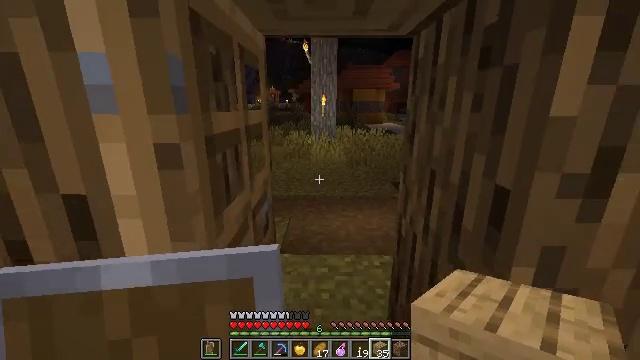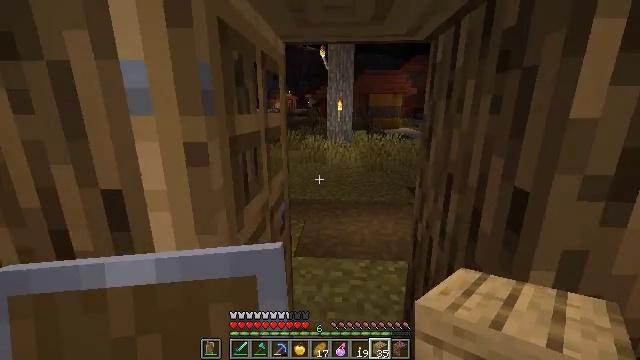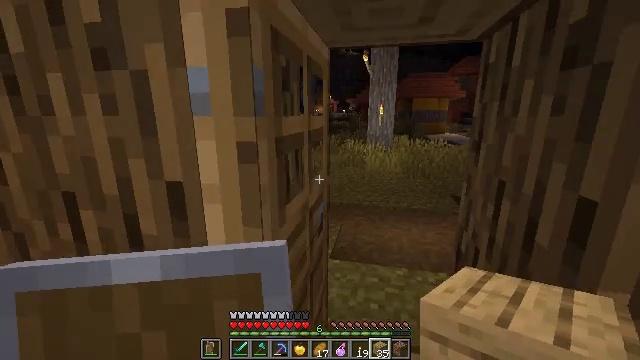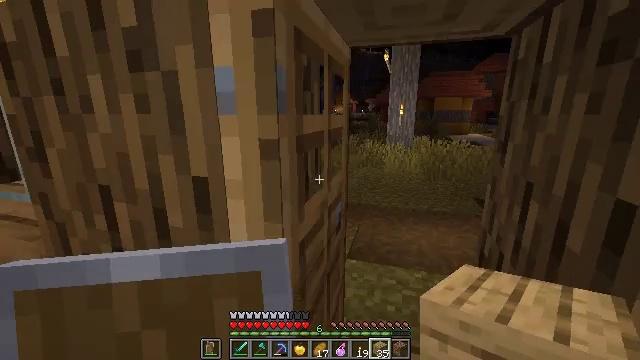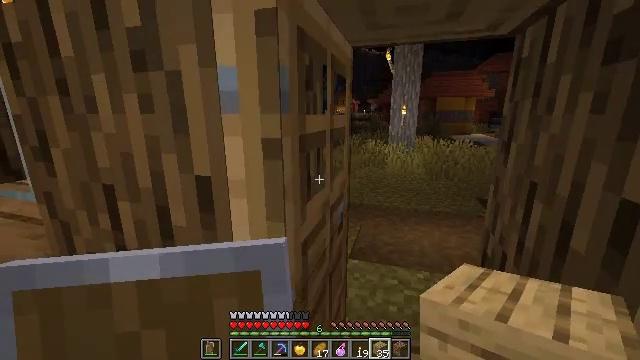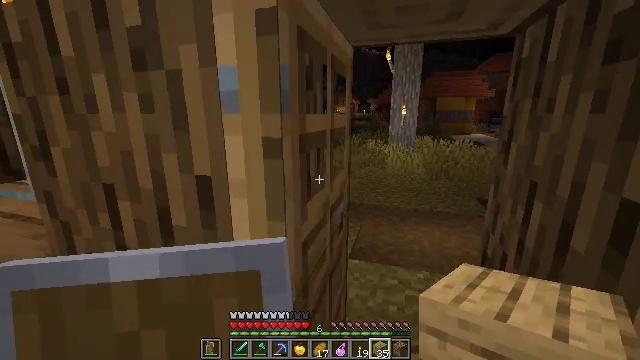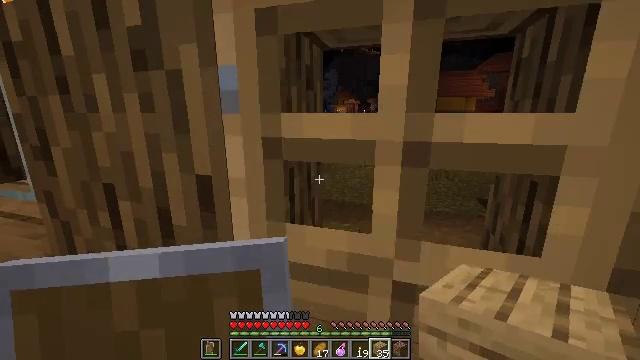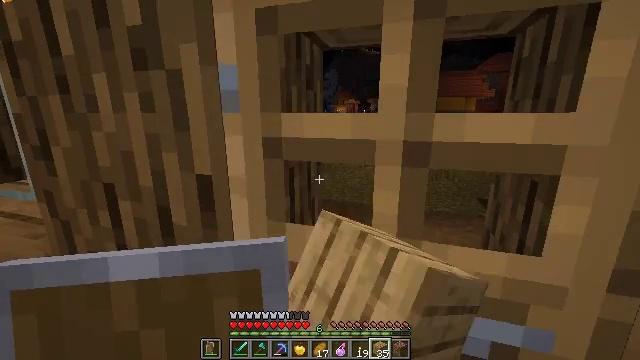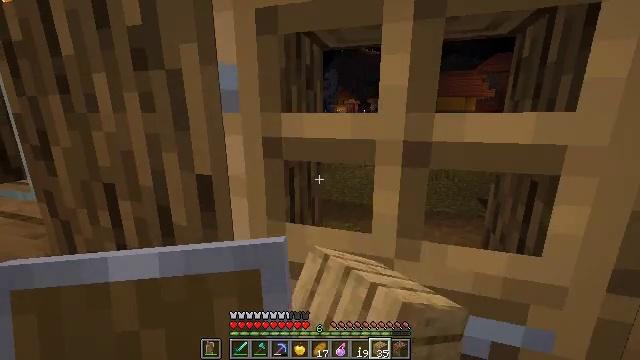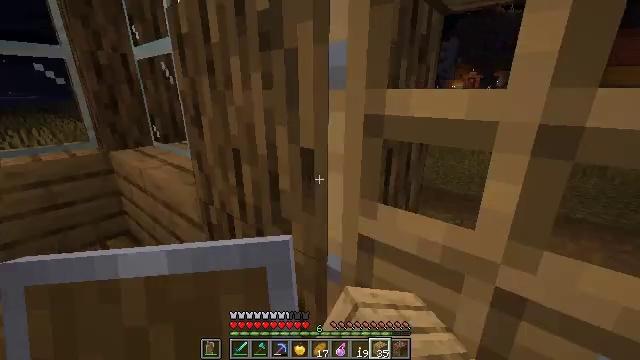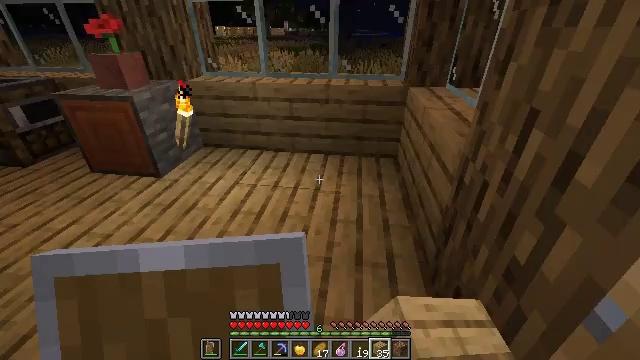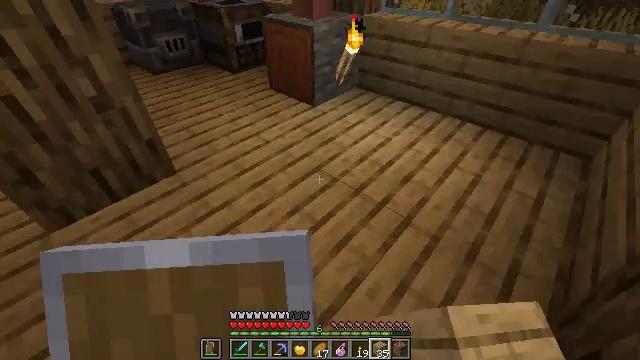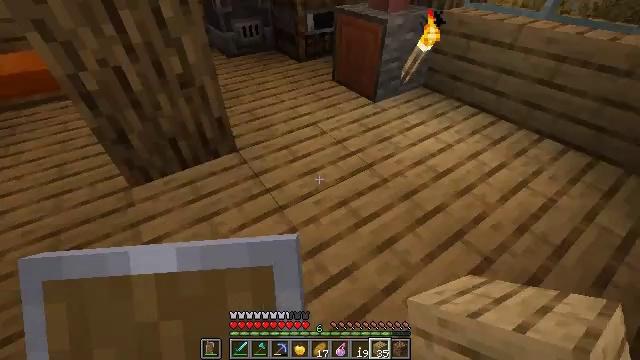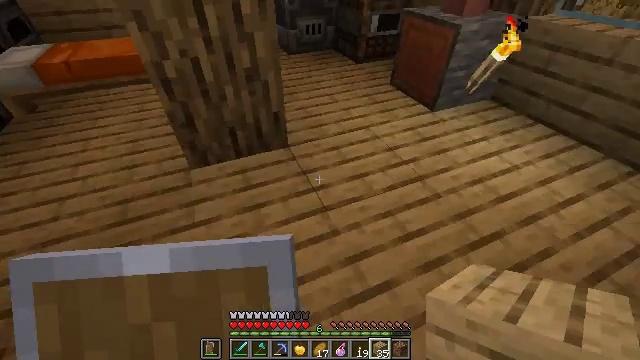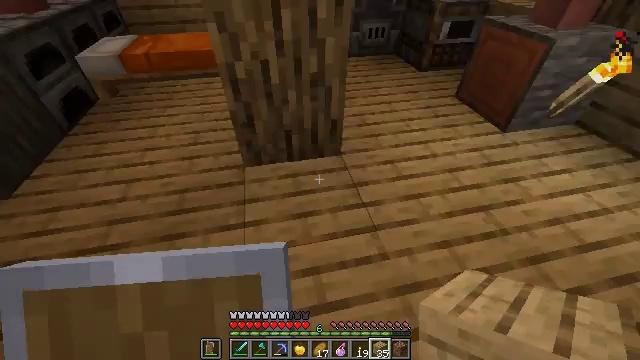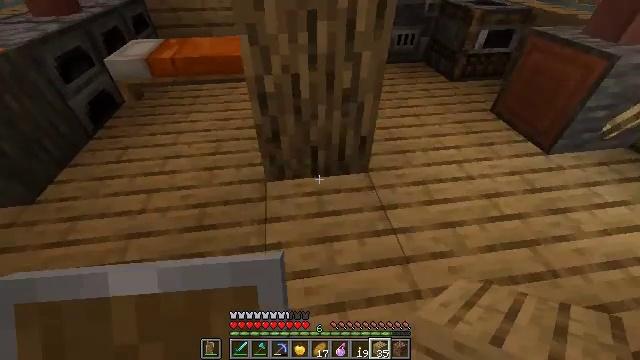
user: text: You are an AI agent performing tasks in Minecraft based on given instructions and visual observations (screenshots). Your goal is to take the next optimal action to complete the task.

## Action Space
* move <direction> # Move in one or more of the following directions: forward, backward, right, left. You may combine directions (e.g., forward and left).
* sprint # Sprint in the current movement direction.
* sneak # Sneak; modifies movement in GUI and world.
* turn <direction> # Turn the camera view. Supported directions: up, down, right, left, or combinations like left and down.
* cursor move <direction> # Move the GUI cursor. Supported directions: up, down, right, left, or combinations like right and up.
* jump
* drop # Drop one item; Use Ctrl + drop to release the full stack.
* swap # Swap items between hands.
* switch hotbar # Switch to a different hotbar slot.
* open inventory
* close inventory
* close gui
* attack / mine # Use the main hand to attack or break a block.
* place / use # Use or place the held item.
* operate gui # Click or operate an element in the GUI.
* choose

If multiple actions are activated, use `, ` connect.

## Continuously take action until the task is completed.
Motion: motion action
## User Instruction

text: Break the orange bed to collect it.
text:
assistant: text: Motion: turn left and up
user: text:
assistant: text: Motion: turn left
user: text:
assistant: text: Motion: turn left
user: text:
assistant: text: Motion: no_op
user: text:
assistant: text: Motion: no_op
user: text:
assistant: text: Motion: use / place
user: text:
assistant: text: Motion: use / place
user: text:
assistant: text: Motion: use / place
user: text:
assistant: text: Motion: turn left and down
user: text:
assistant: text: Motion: turn left and down
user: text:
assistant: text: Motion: turn left and down
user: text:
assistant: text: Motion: move left, turn left and down
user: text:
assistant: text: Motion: move forward and move left, turn left
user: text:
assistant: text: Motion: move forward and move left, turn left
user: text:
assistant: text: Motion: move forward, turn left
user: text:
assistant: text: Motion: move forward, turn left
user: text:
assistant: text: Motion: move forward and move right, turn left
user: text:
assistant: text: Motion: move forward and move right, turn left
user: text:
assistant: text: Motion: move forward and move right, turn left and up
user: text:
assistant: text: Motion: move forward and move right, turn left and up
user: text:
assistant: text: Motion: move forward and move right, turn left and up
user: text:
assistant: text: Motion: move forward and move right, turn left
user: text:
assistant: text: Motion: move forward and move right
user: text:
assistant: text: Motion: move forward and move right, turn left
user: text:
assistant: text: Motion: move forward and move right, turn left and up
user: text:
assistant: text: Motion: move forward and move right, turn left and up
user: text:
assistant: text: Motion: move forward and move right, turn left and up
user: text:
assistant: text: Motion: move forward and move right, turn left and up
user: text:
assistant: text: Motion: move forward and move right, turn left and up
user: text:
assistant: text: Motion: move forward and move right, turn left